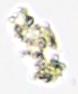
Label: Detritus